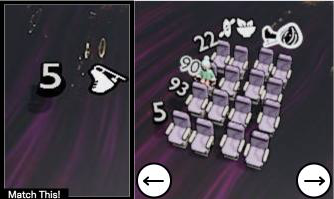
Task: seats
Answer: no